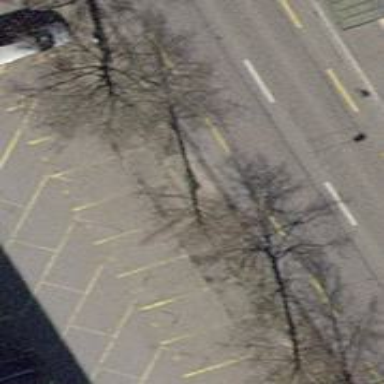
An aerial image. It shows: Avenue of trees.